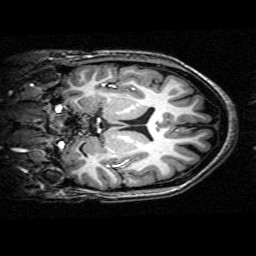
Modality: T1w
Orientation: coronal